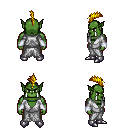
a pixel art fantasy rpg character, male body template, orc, green skin, white robe, gold greaves, blonde mohawk hairstyle, white cloth bracers, metal boots, four views (front, back, left, right), 2x2 character sprite sheet, small pixel art, hard edges, no anti-aliasing